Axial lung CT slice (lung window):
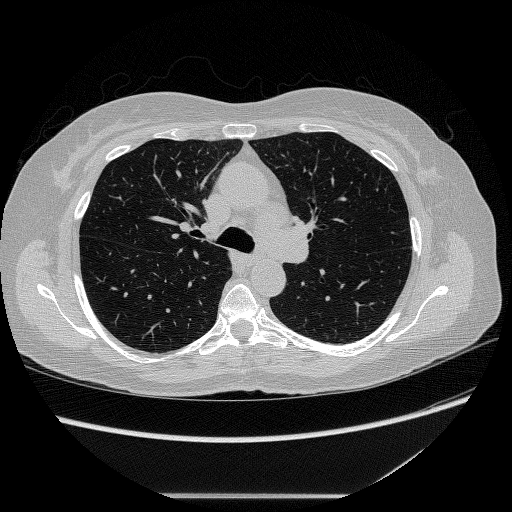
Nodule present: no